Question: My problem is when i select the year and day on the selectbox birthday form the dropdown is to long. I want the drop down to be short but have a scroll bar on it.
html:
'''
<div class="col-sm-offset-1 col-sm-12">
<div class="form-group input-group">
<div class="btn-group input-group">
<span class="input-group-addon">Birthday</span>
<select name="month" class="btn btn-default" id="bmonth" data-container="body" data-placement="left" data-toggle="popover" data-content="Select your Birthday!" >
<option>Month</option>
</select>
<select name="day" class="btn btn-default" id="bday" data-container="body" data-placement="top" data-toggle="popover" data-content="Select your Birthday!" >
<option>Day</option>
</select>
<select name="year" class="btn btn-default" id="byear" data-container="body" data-placement="right" data-toggle="popover" data-content="Select your Birthday!" >
<option>Year</option>
</select>
</div>
<br />
</div>
</div>
'''
script:
'''
$(document).ready(function () {
var month = [], day = [], year = [];
for (var i = 1; i <= 12; i++) {
month.push(i);
}
for (var i = 1; i <= 31; i++) {
day.push(i);
}
for (var i = 1900; i <= (new Date().getFullYear()); i++) {
year.push(i);
}
$.each(day, function (index, d) {
$("#bday").append("<option value = '"+d+"'>"+d+"</option>");
});
$.each(month, function (index, m) {
$("#bmonth").append("<option value = '"+m+"'>"+m+"</option>");
});
$.each(year, function (index, y) {
$("#byear").append("<option value = '"+y+"'>"+y+"</option>");
});
});
'''
current output:

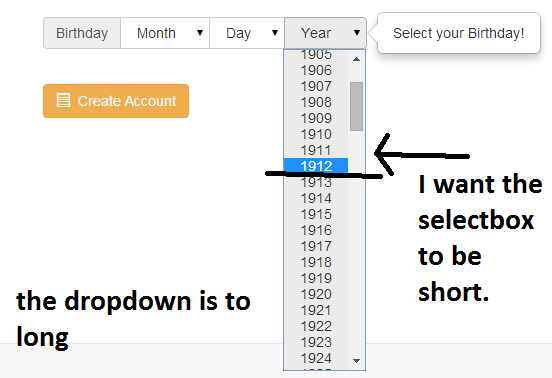
Answer: the size limit is controlled by the browser and not something you can alter.
As answered here:
<URL>
and here:
<URL>